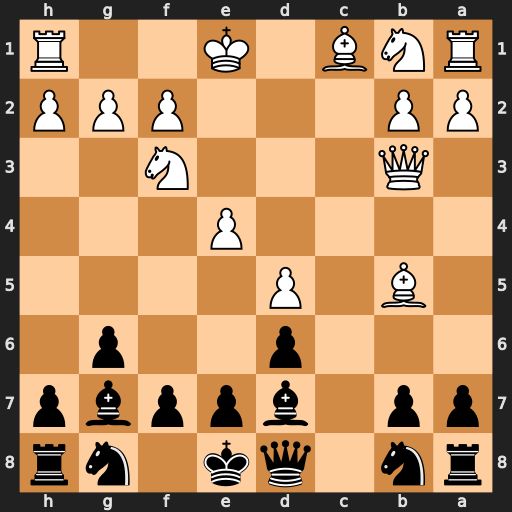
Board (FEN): rn1qk1nr/pp1bppbp/3p2p1/1B1P4/4P3/1Q3N2/PP3PPP/RNB1K2R
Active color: b
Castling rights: KQkq
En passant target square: -
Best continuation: Qa5+ Nc3 Bxc3+